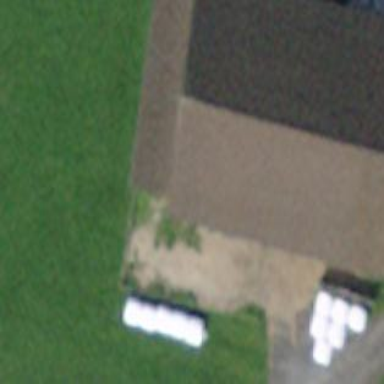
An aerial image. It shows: Barn.